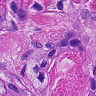
Metastatic tissue present: yes